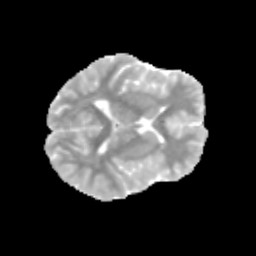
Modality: MD
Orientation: axial
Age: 13
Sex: male
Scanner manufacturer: siemens
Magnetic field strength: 3 T
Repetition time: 3.8 s
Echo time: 0.07 s